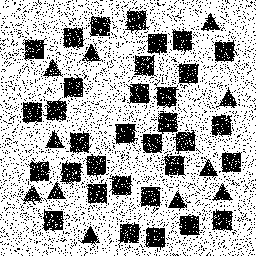
Squares: 33
Triangles: 11
Stars: 0
Total shapes: 44